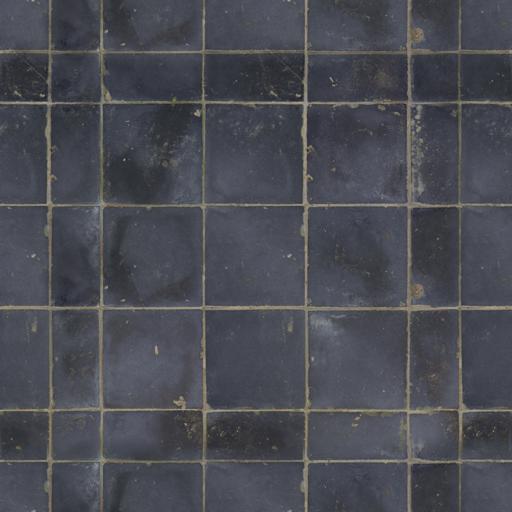
Tags: black blue dark tiled tiles